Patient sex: M
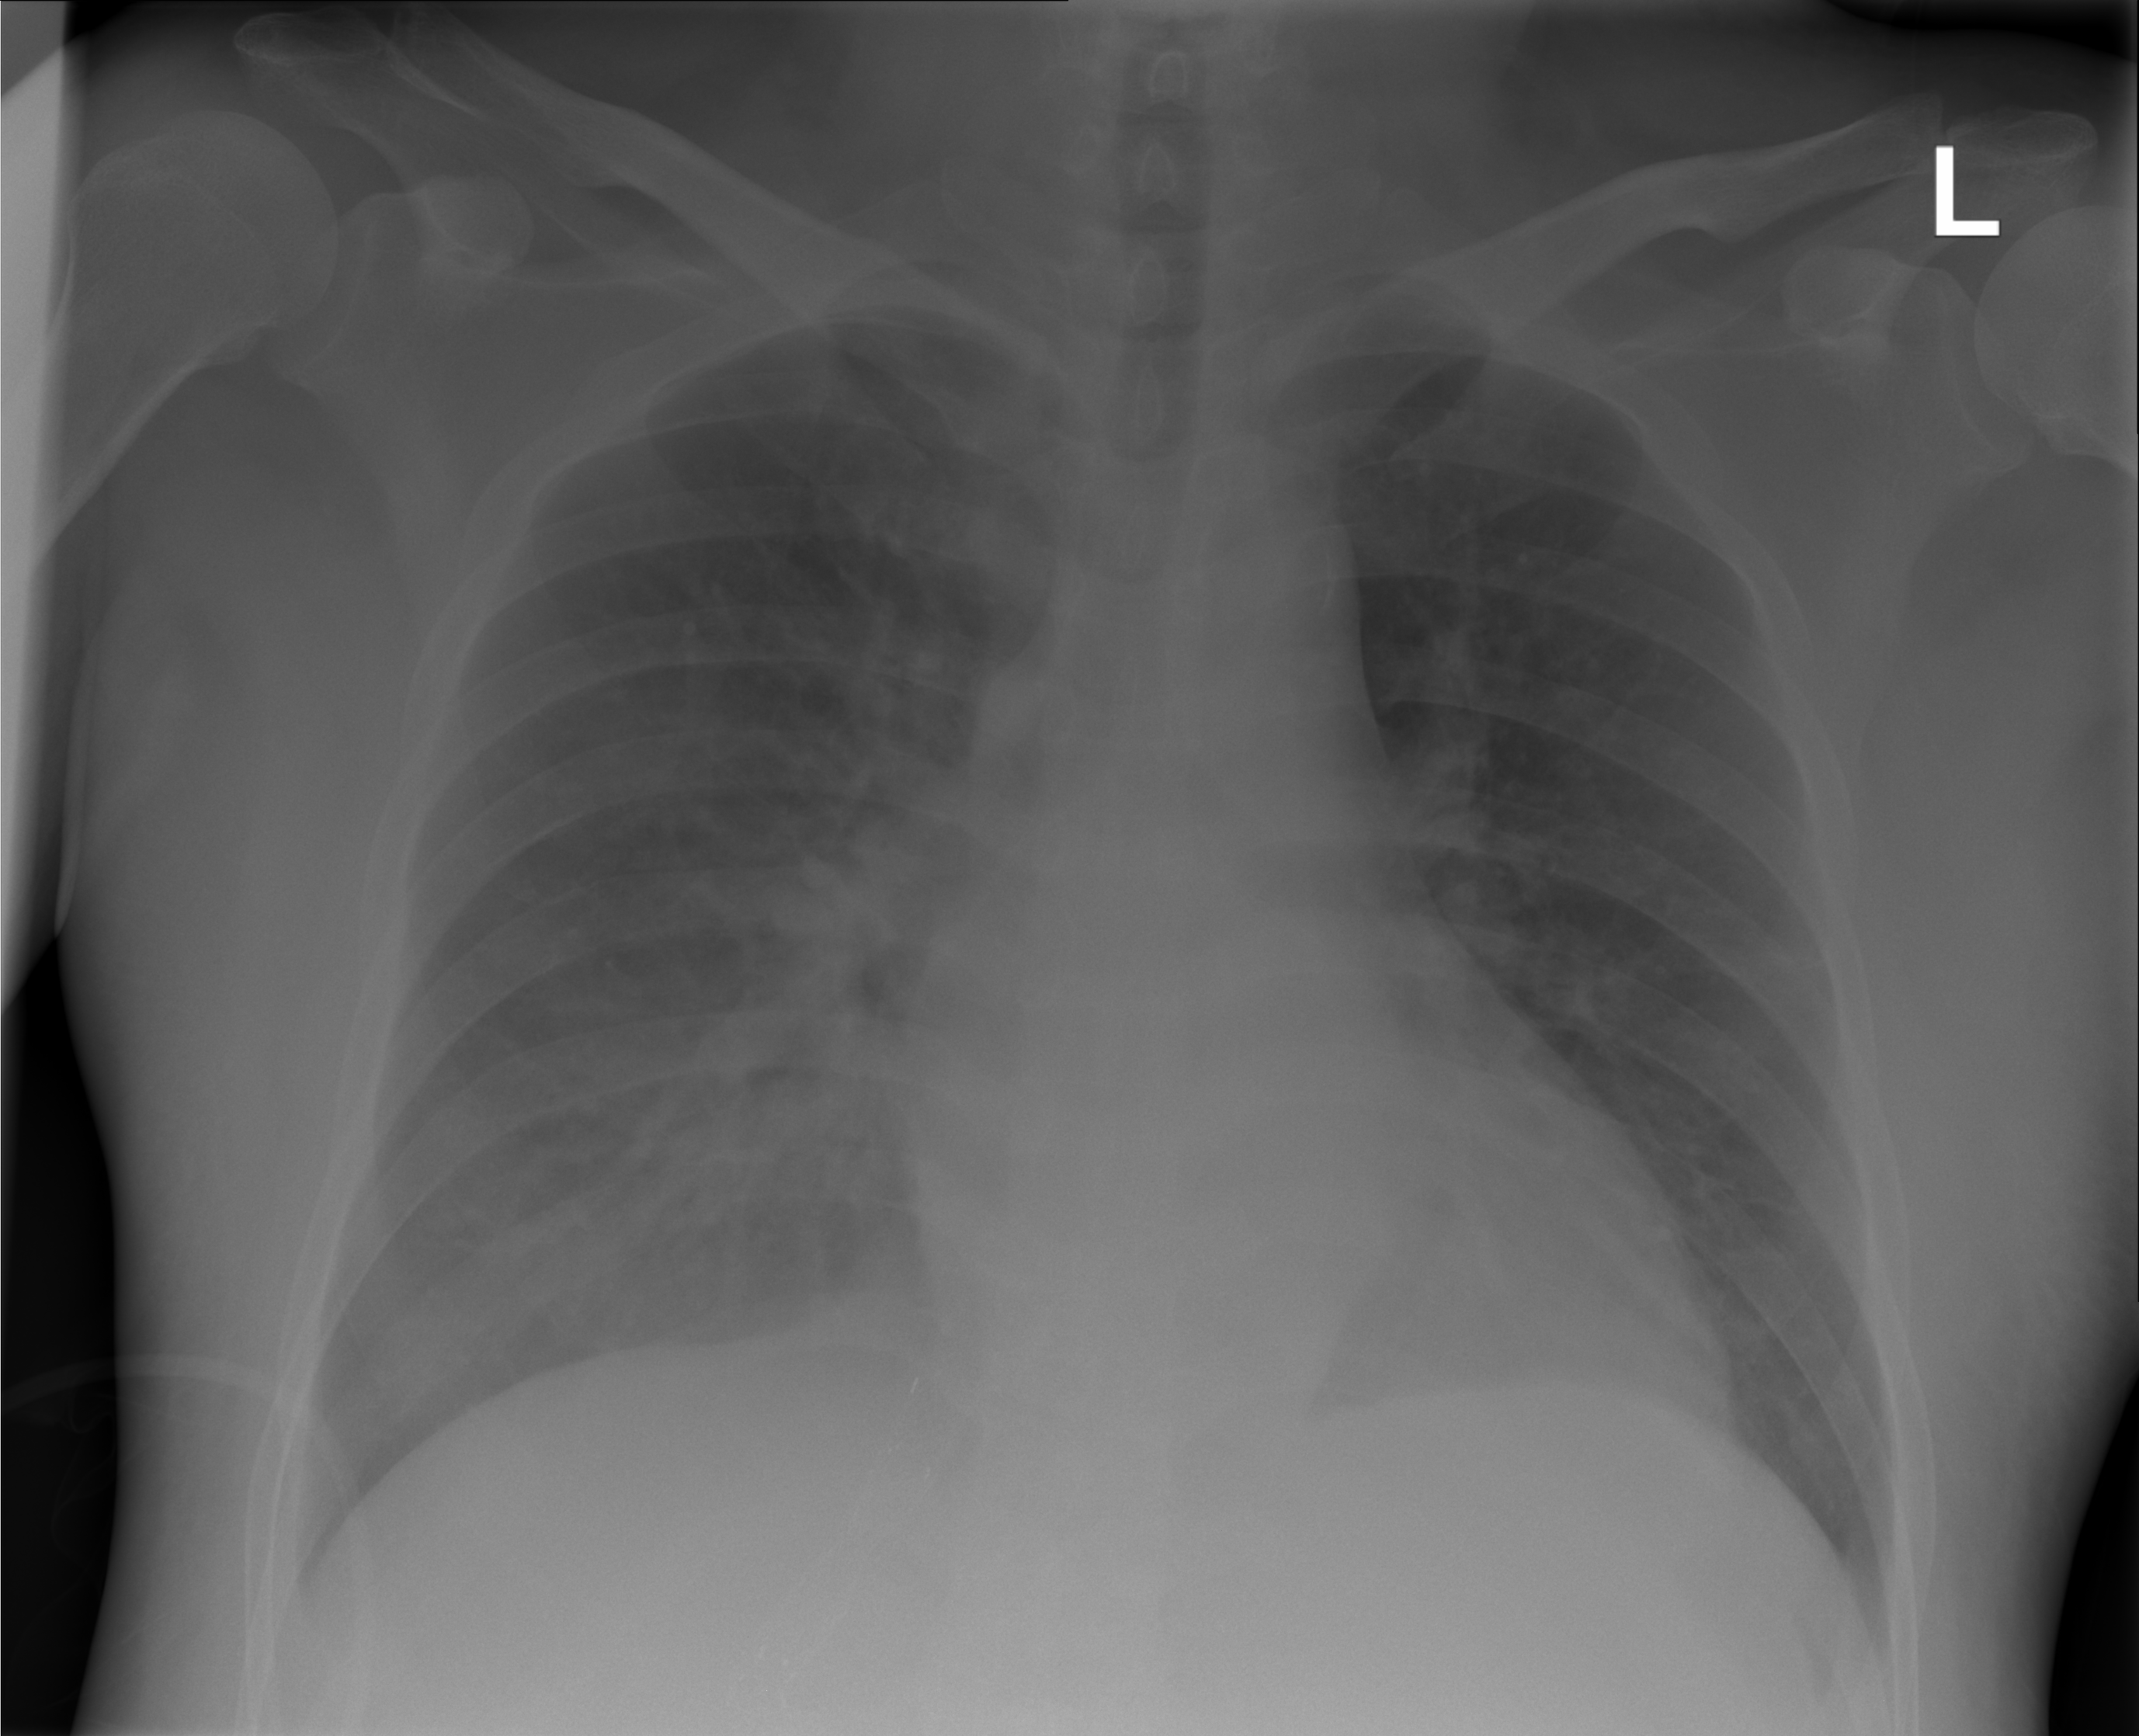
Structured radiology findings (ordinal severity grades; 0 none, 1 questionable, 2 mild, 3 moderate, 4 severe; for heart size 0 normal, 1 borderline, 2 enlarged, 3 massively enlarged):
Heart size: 0
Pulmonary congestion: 0
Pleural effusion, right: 2
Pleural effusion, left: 0
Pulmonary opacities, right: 0
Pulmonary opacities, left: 0
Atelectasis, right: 2
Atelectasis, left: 0